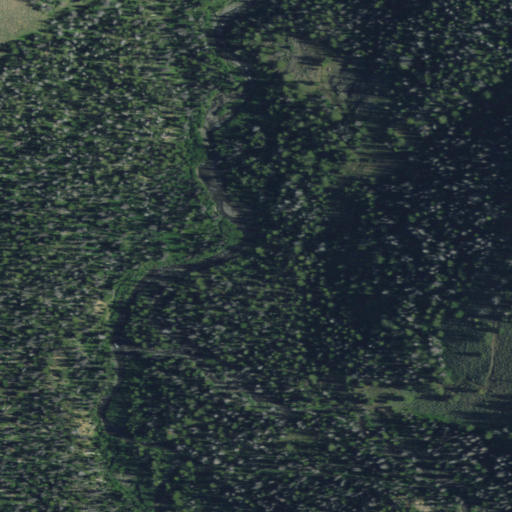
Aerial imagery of depression(s) in Wyoming named Boulder Basin containing evergreen forest and shrub